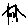
Label: house